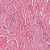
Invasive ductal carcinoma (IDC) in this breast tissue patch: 0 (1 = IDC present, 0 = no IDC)